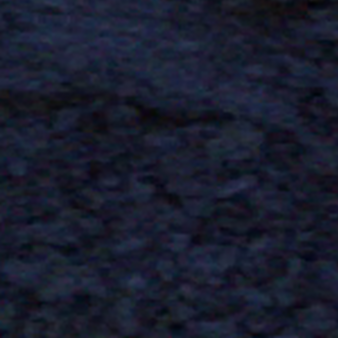
Label: other